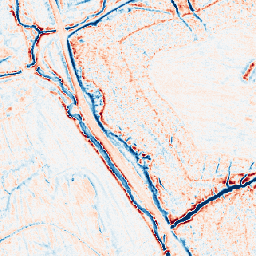
Category: classical
Decomposition family: gaussian_anisotropic
Decomposition parameters: sigma_x: 2
sigma_y: 2
Upsampling method: area
Upsampling parameters: scale: 4
Upsampling scale: 4